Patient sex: M
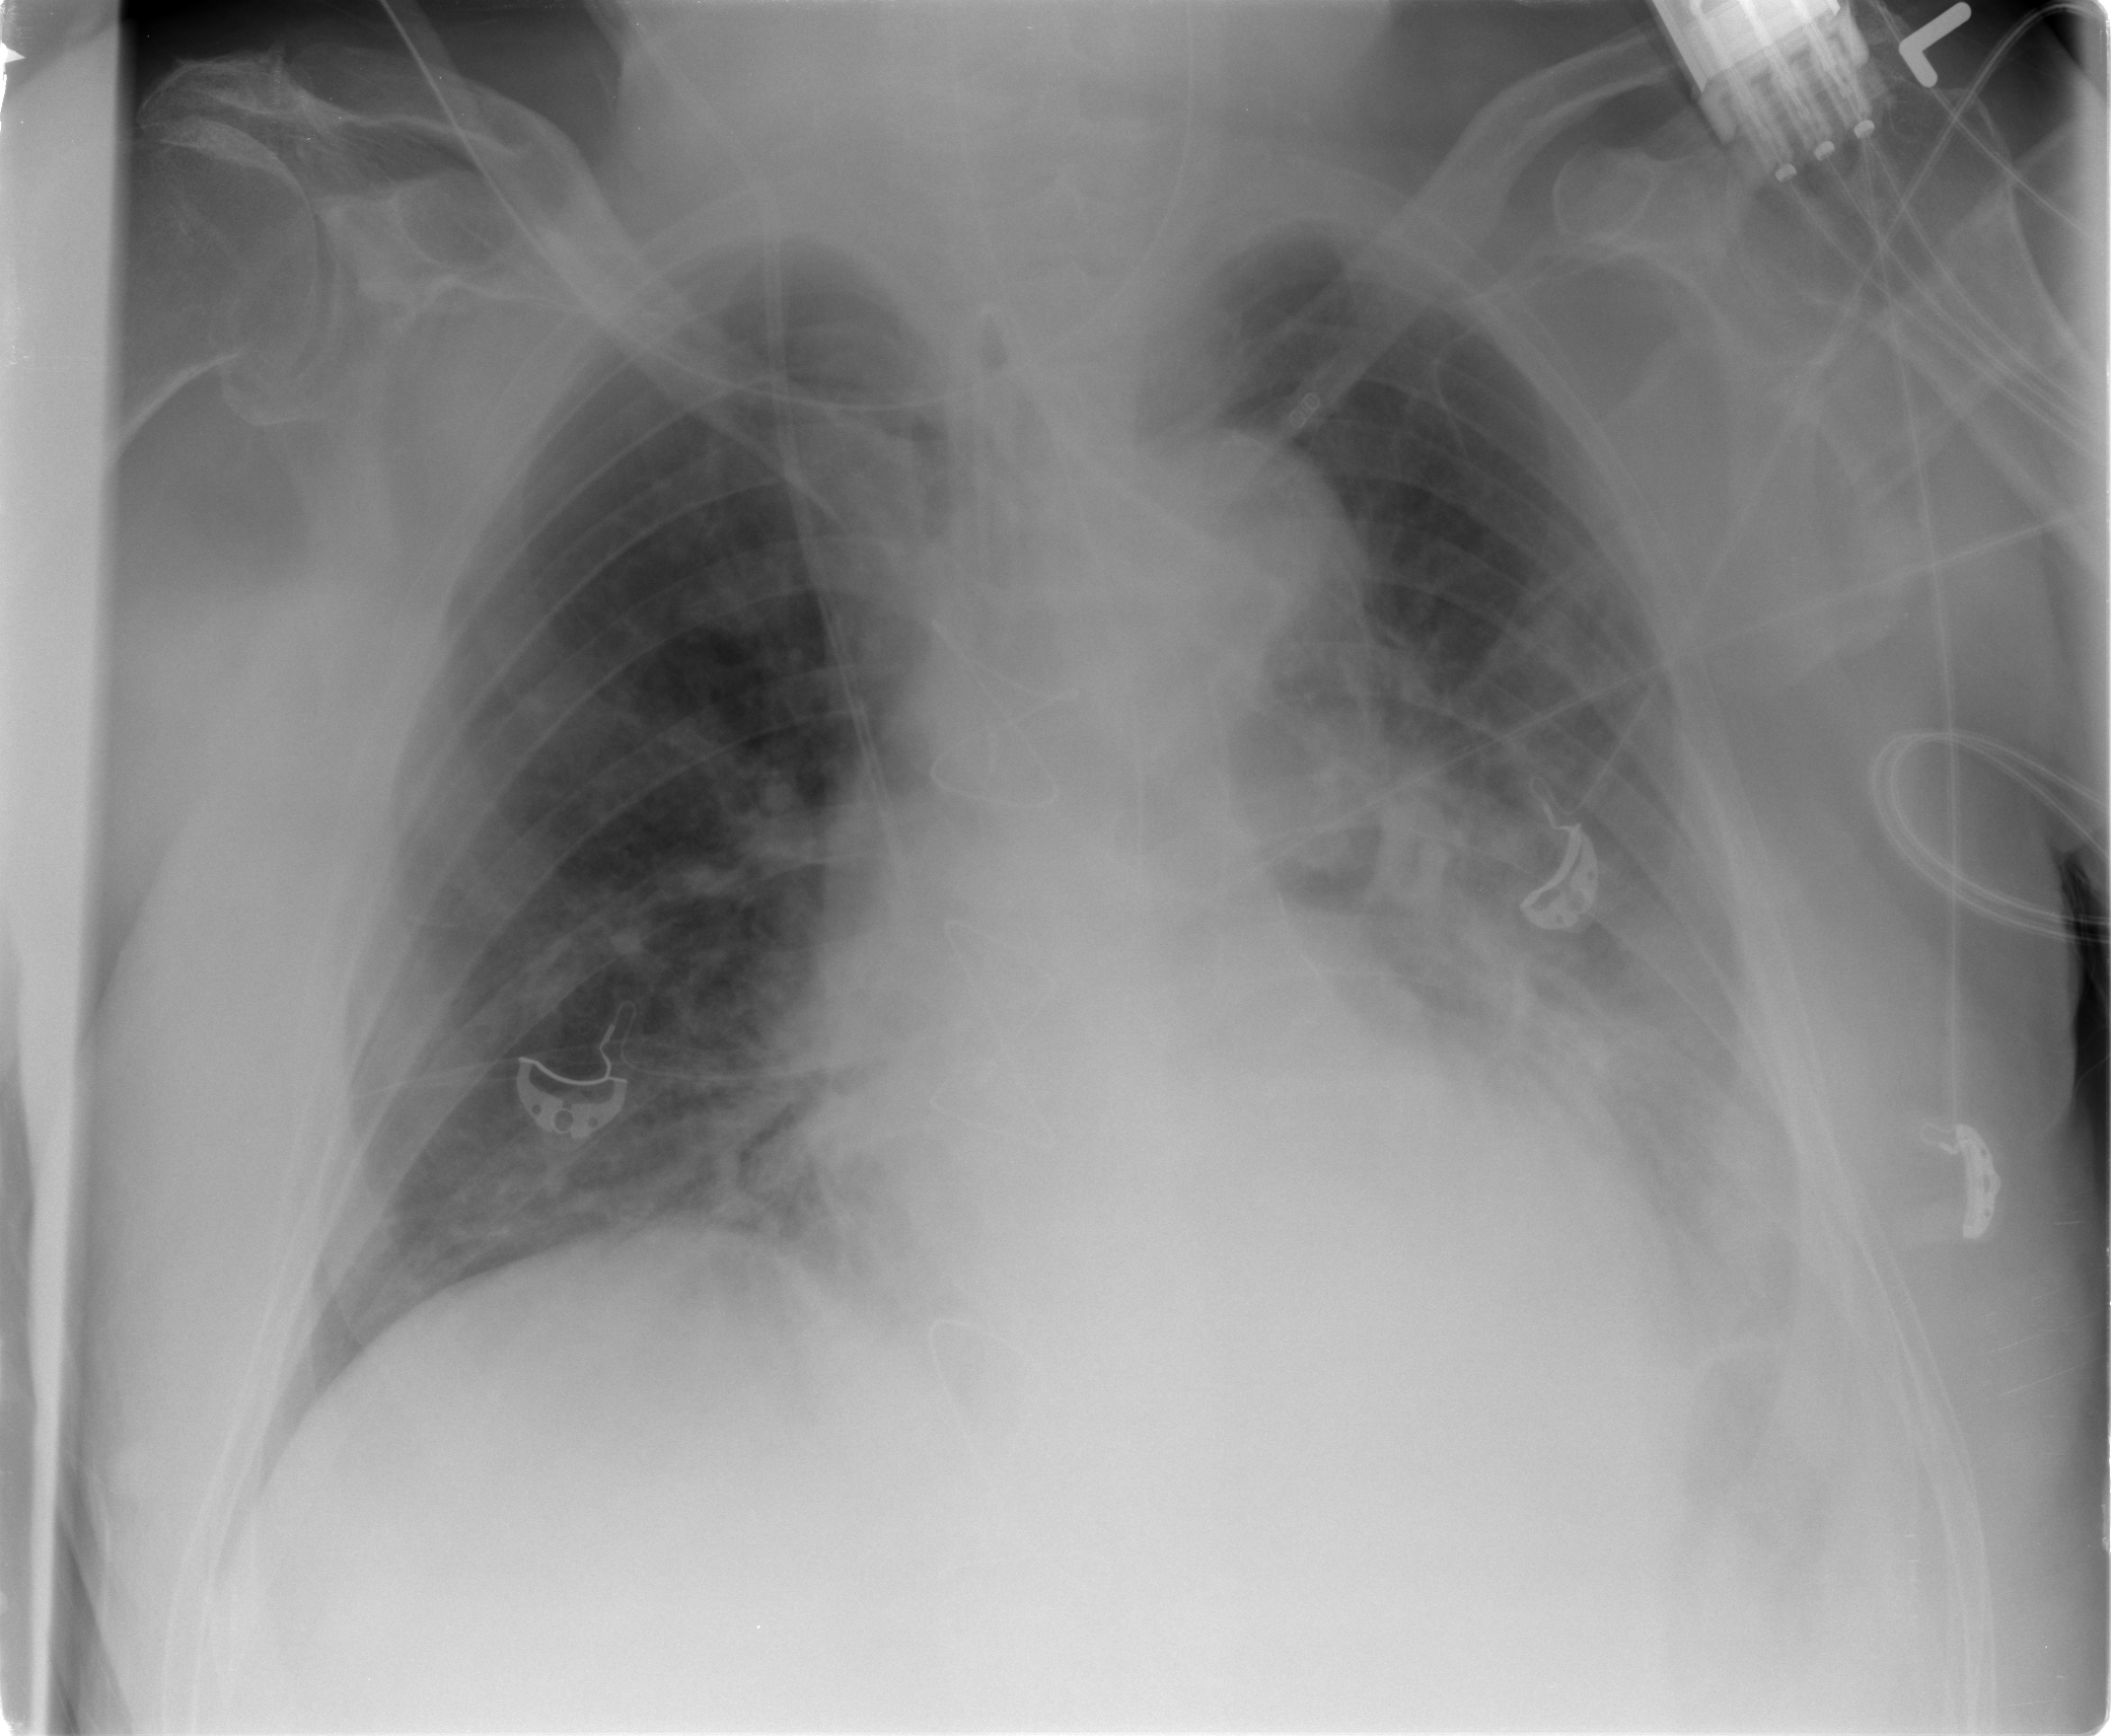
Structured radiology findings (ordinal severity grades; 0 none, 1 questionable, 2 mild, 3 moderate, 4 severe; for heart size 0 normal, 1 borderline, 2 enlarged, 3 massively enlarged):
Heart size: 2
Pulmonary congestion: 1
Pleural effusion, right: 0
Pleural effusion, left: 2
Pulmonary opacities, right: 0
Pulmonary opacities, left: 0
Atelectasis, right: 2
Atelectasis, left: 3